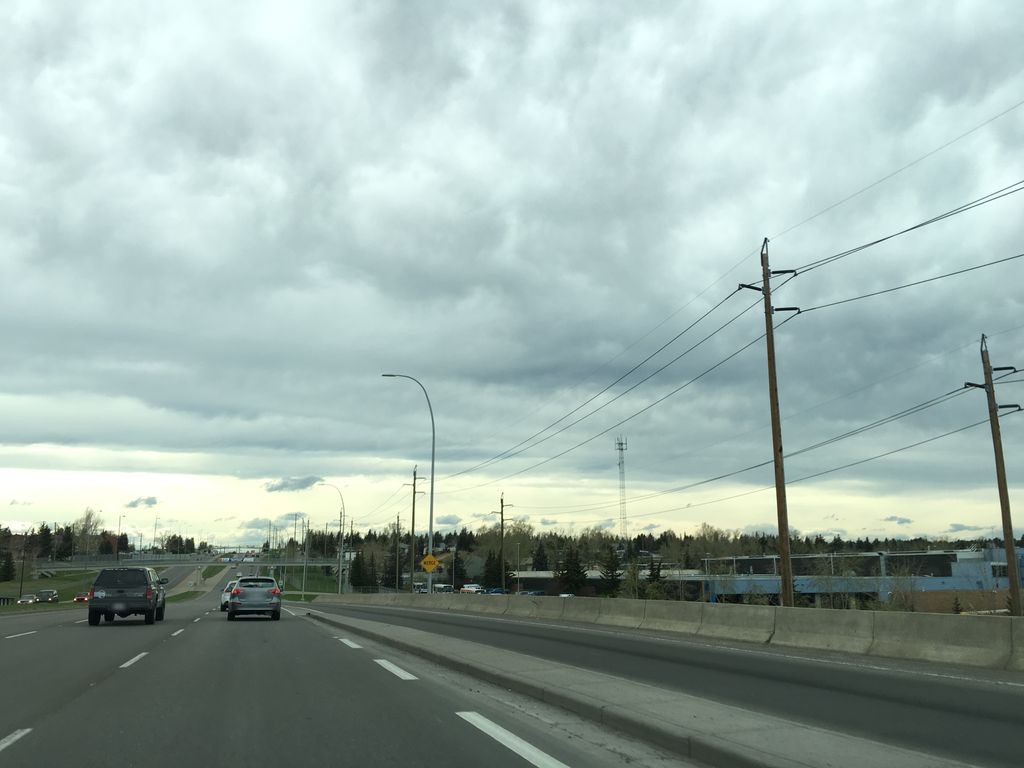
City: calgary